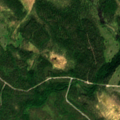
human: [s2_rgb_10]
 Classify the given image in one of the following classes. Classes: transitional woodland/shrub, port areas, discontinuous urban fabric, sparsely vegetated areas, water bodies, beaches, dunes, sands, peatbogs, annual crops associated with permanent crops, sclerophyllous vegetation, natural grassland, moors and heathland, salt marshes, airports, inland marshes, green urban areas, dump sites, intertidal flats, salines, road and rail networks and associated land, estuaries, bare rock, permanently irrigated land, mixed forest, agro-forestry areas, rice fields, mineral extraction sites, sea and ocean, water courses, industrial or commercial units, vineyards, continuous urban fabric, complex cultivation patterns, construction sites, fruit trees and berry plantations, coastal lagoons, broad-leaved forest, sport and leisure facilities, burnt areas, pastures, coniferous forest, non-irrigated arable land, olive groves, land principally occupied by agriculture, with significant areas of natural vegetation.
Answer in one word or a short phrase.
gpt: coniferous forest, mixed forest, transitional woodland/shrub